Question: What application is shown?
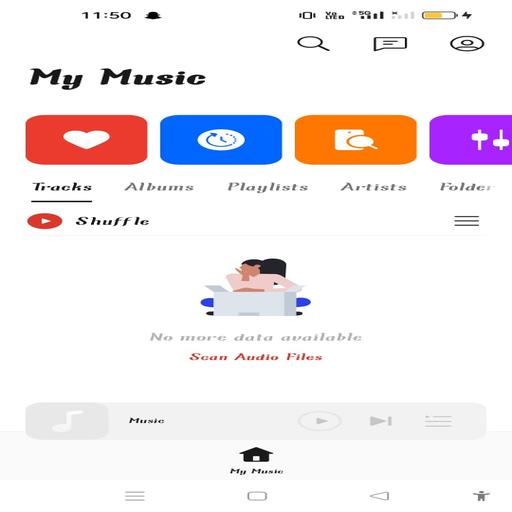
Answer:  My Music